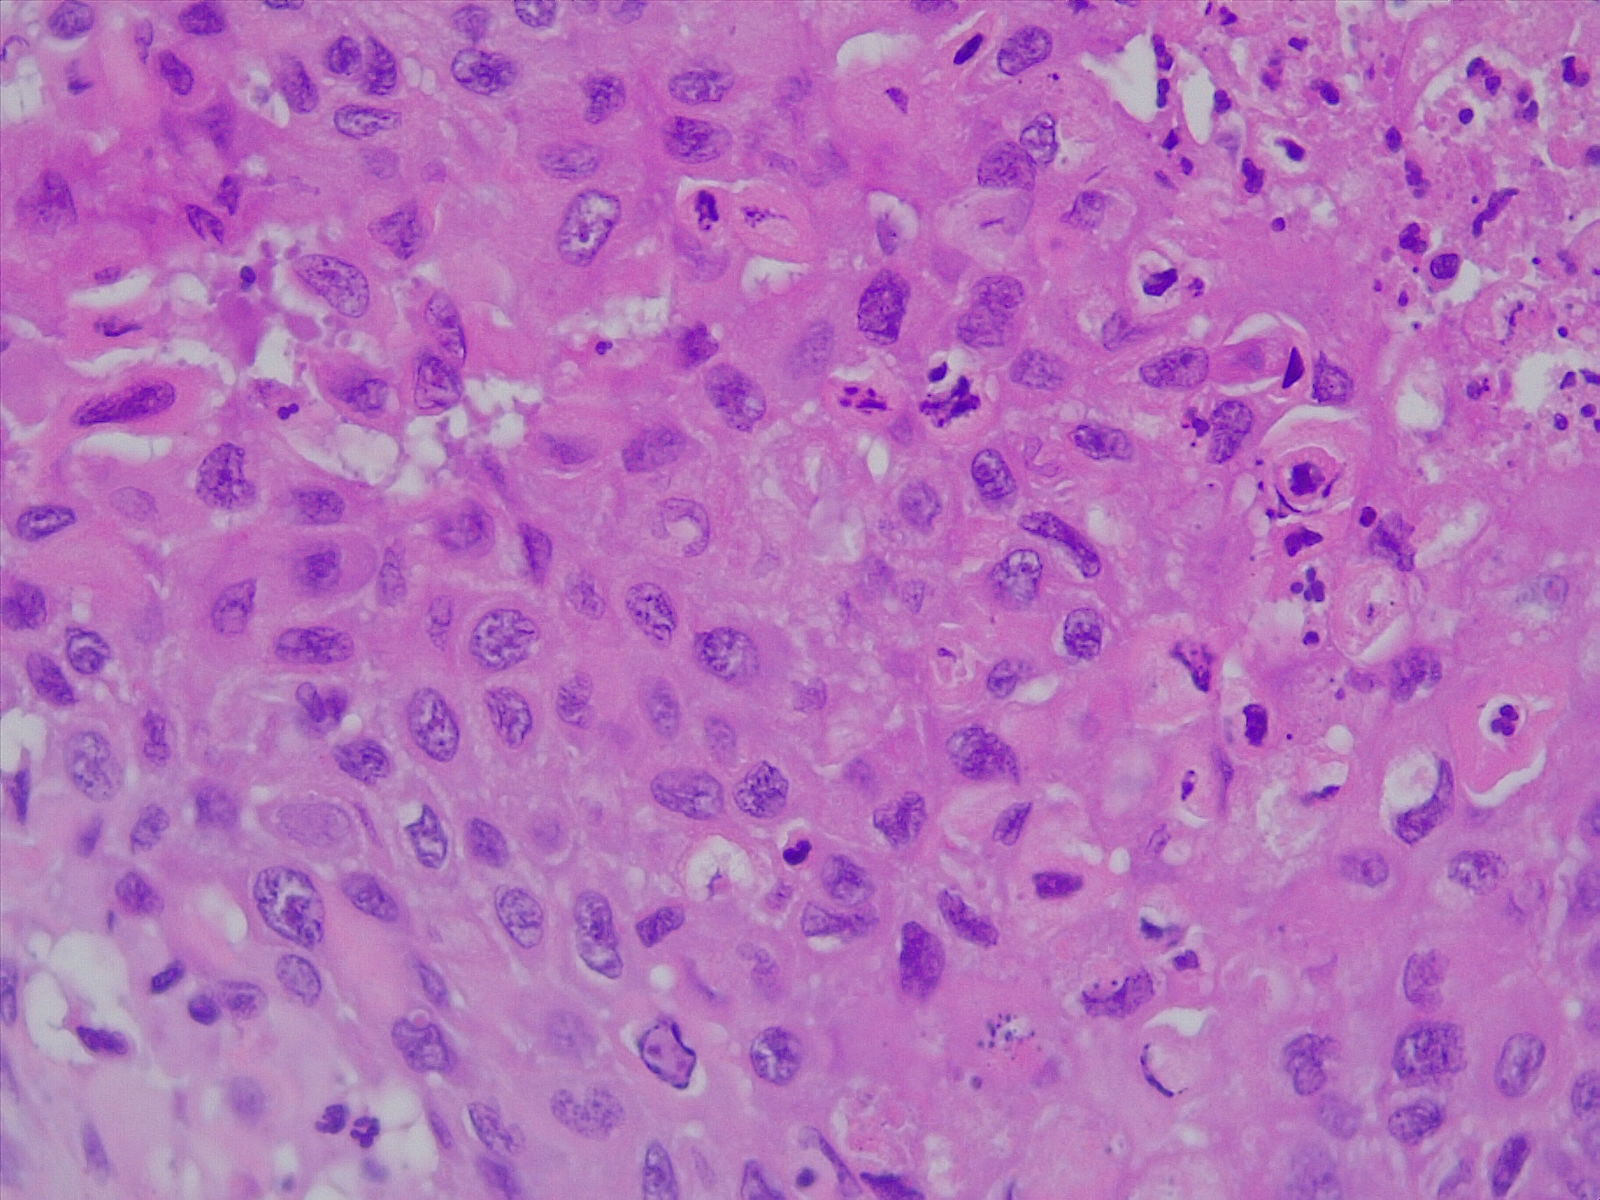
Label: lung squamous cell carcinoma, well differentiated